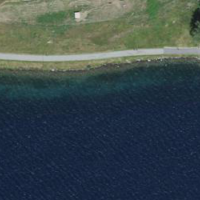
EUNIS habitat code: 14
Species observed at this site:
Rumex alpinus
Turdus merula